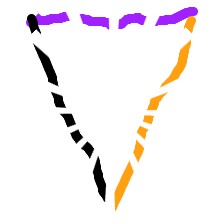
Shape: triangle